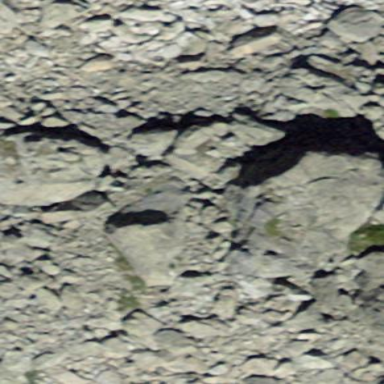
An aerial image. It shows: View of natural rock.